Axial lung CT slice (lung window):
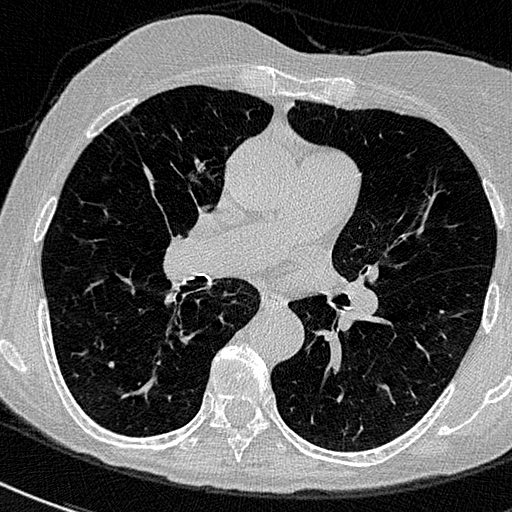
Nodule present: no